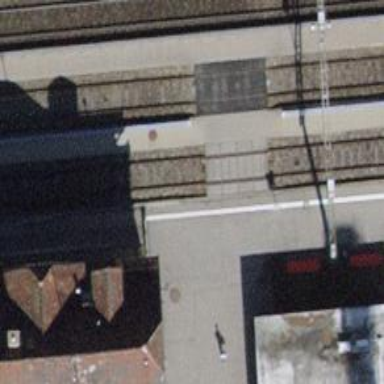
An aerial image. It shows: Railway crossing.